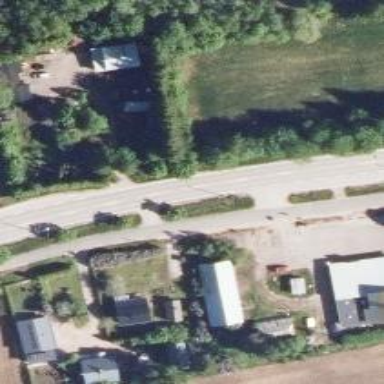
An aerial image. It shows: Secondary road with asphalt surface.